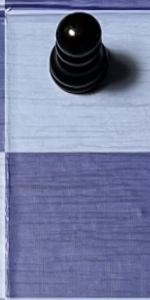
Label: Empty